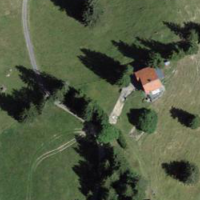
EUNIS habitat code: 24
Species observed at this site:
Astrantia major